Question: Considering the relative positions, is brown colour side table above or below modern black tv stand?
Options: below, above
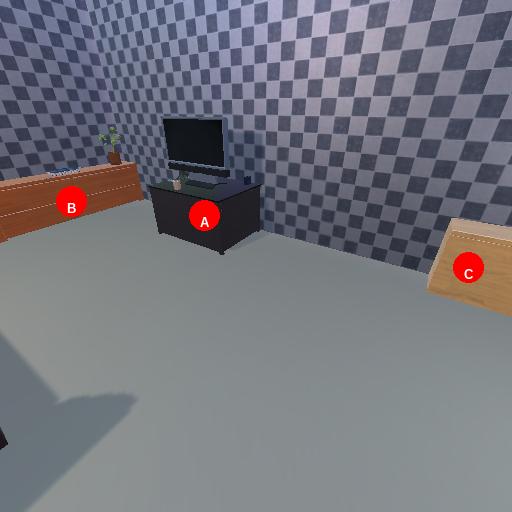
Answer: below